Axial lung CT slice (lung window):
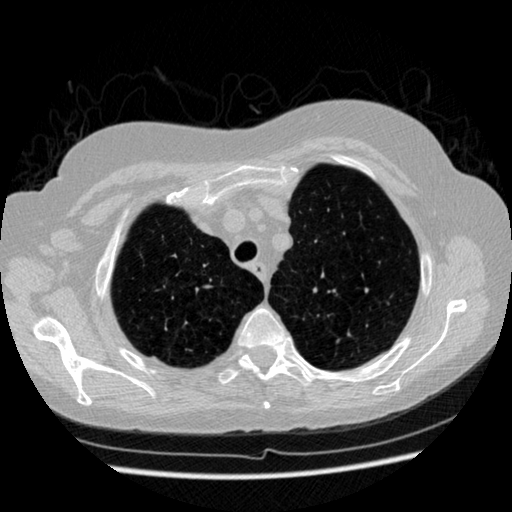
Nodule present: no